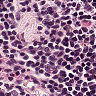
Metastatic tissue present: no